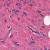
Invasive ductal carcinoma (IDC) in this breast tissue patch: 1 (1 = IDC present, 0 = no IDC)